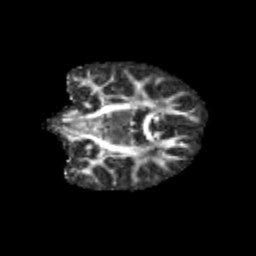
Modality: FA
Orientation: coronal
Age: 11
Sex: male
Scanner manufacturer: siemens
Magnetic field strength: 3 T
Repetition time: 3.8 s
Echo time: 0.07 s